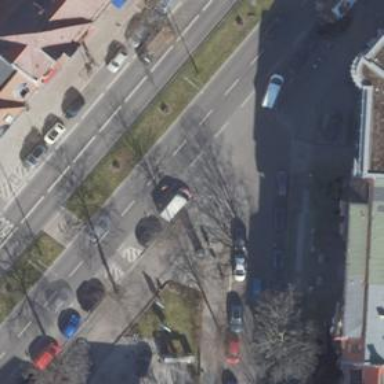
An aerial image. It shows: Tertiary road with asphalt surface. It is dual carriageway with parallel on-street parking lanes on the right side.